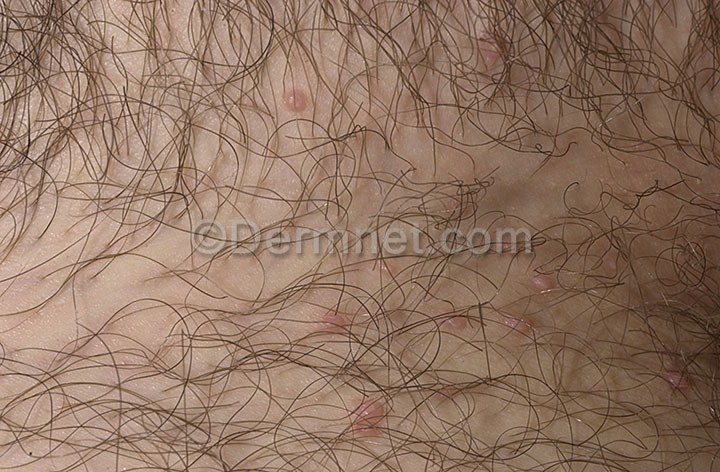
Disease: Warts Molluscum and other Viral Infections